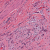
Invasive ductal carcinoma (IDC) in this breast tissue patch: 1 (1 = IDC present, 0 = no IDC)